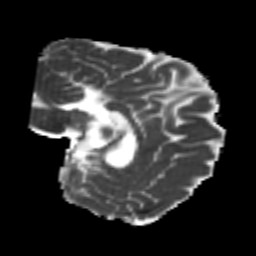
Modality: MD
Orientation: sagittal
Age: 22
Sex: male
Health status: healthy
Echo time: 0.074 s